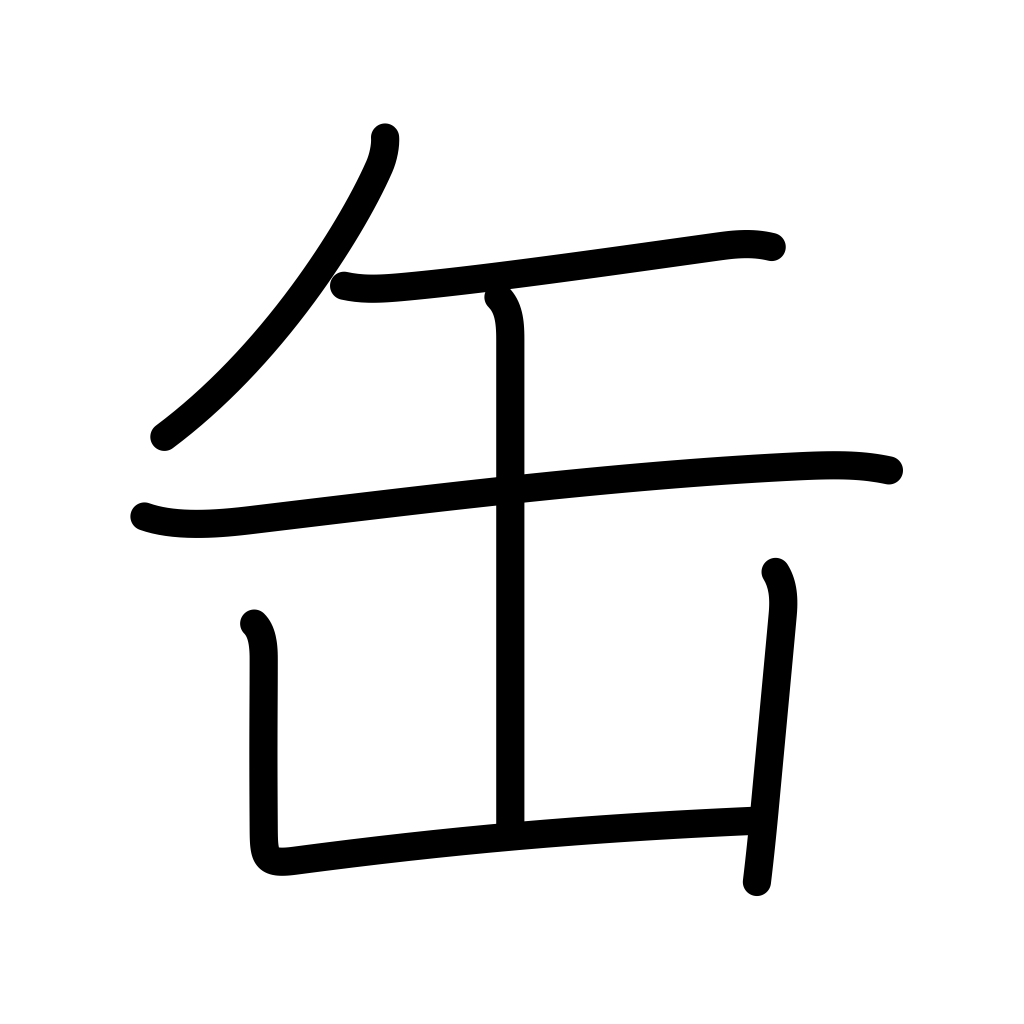
Meaning: tin can, container